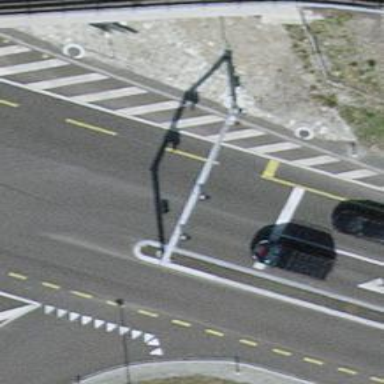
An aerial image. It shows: Road with traffic signals.